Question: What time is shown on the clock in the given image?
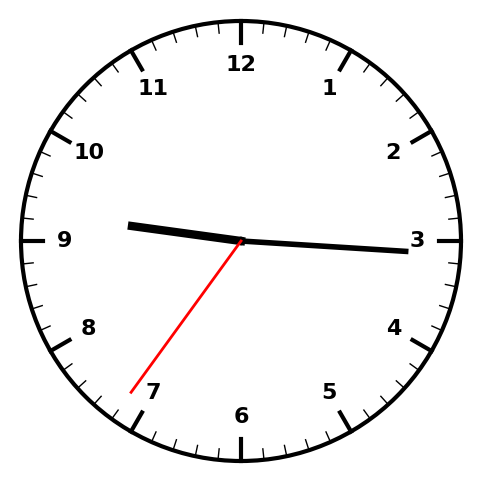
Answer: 09:15:36